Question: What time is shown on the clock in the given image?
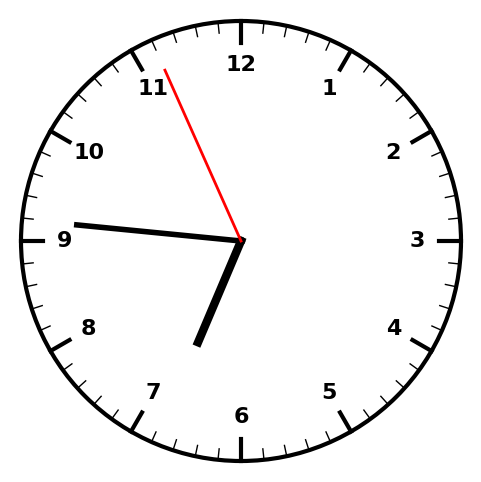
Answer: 06:45:56